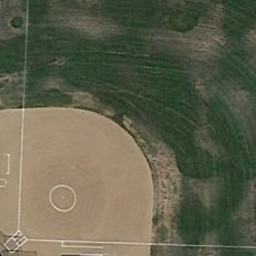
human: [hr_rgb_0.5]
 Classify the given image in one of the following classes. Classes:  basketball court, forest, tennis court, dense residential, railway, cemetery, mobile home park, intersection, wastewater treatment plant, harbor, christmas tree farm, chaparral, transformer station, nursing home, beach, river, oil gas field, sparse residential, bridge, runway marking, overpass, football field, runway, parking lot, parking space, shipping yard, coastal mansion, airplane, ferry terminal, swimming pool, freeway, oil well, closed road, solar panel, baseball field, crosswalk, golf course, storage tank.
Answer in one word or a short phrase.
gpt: baseball field